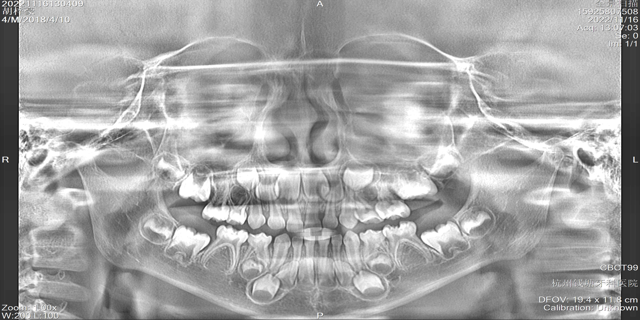
child